Interaction volume radius: 5 \u00c5
Interaction volume height: 40 \u00c5
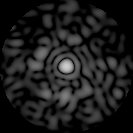
Disorder parameter: 0.8381